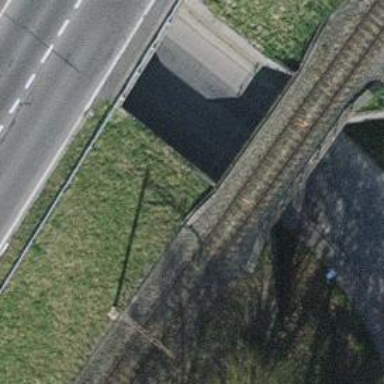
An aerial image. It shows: Single-track railway bridge with electrified contact line.